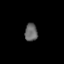
Tissue: lung
Cell type: Smooth muscle cells
Senescence score: 0.5491
Nuclear area (px): 224
Mean DAPI intensity: 102.353